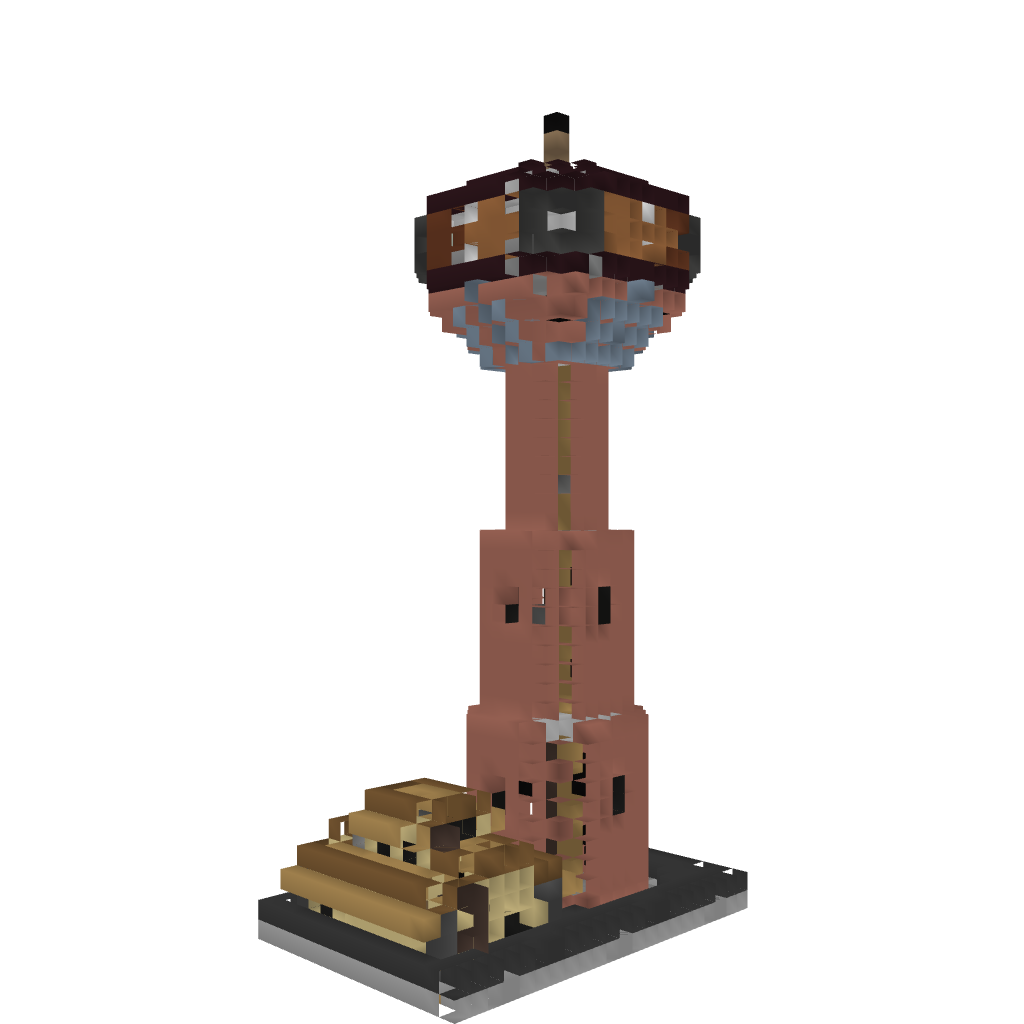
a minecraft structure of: Lighthouse With Keeper's Home